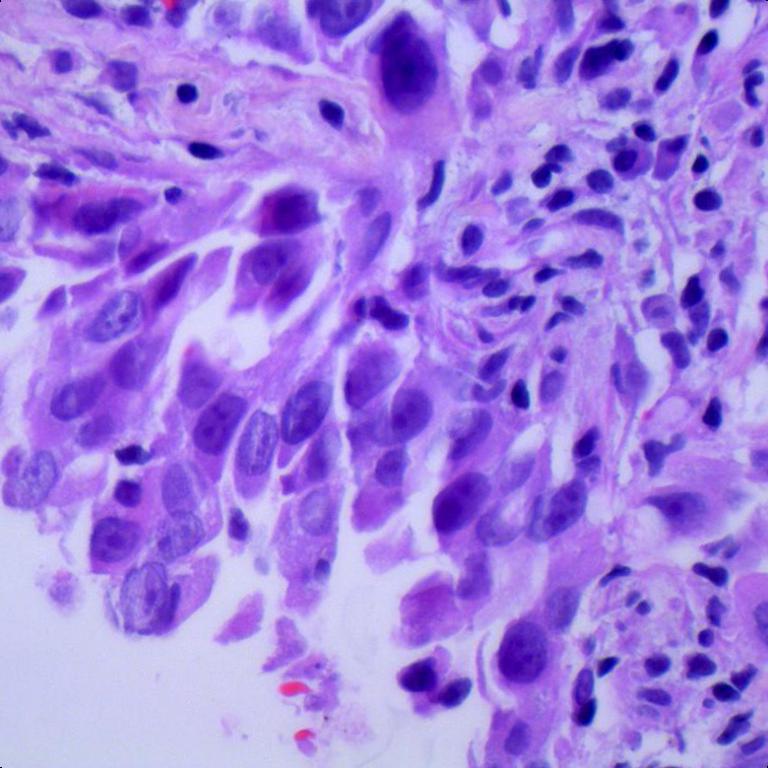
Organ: lung
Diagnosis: adenocarcinomas